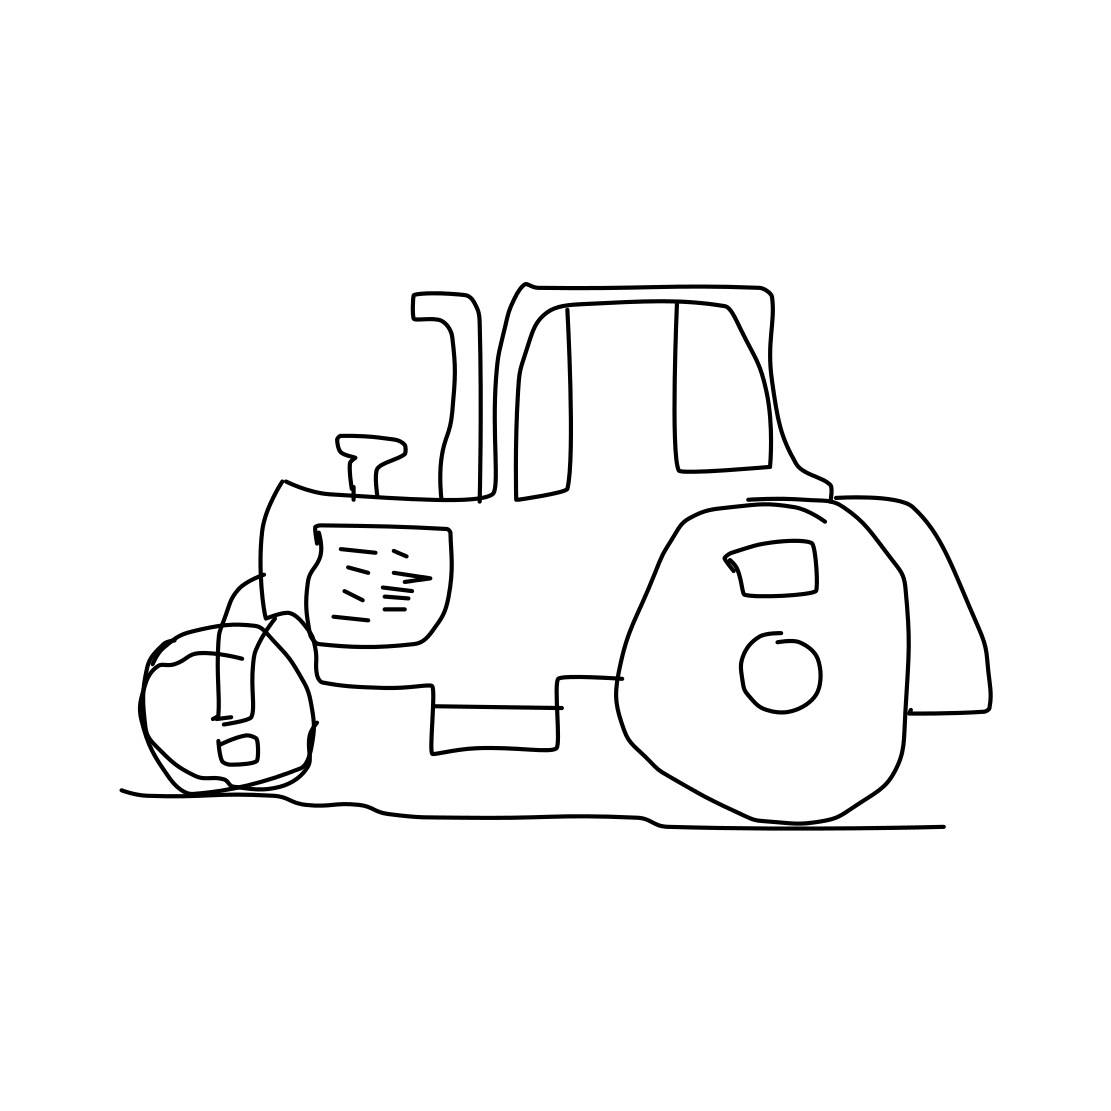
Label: bulldozer